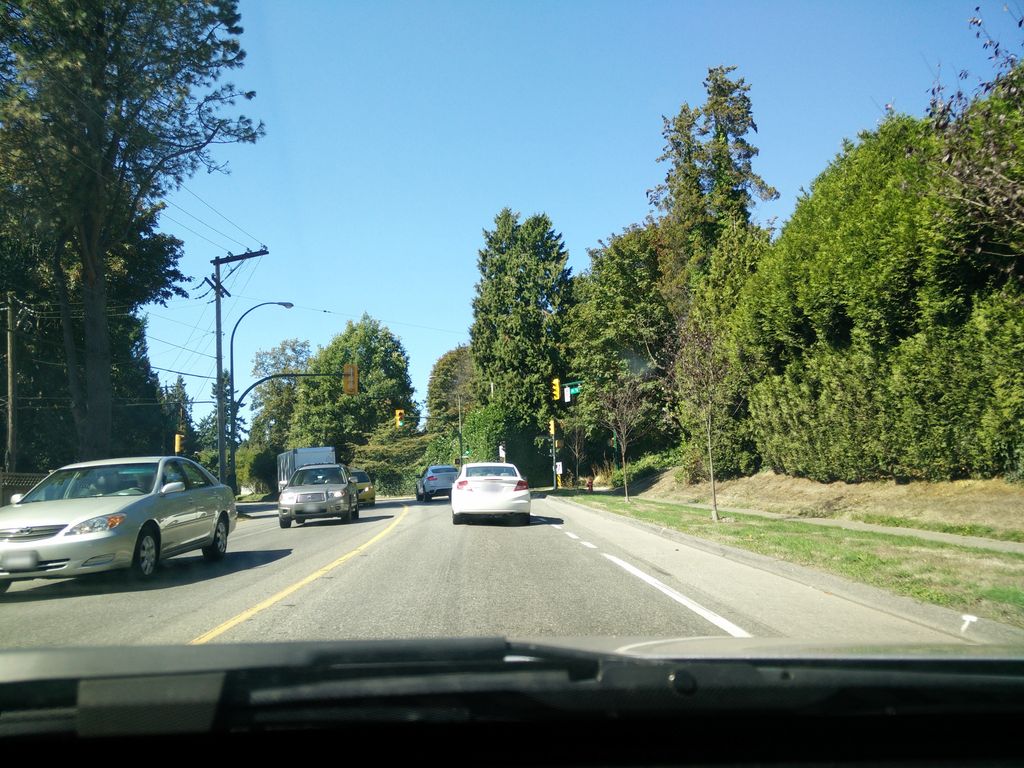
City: vancouver